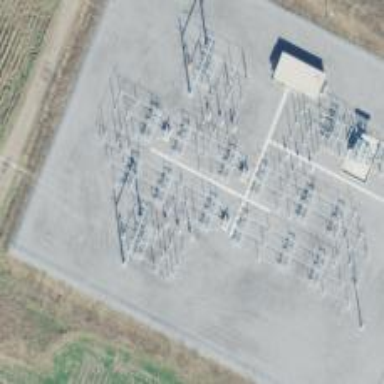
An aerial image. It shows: Switch for power supply.